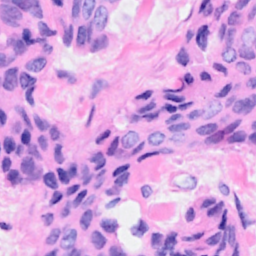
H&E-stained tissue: Breast